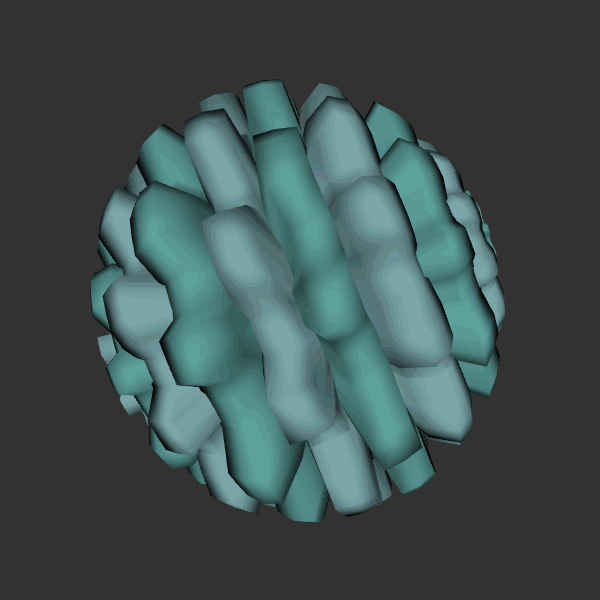
Background: dark